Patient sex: M
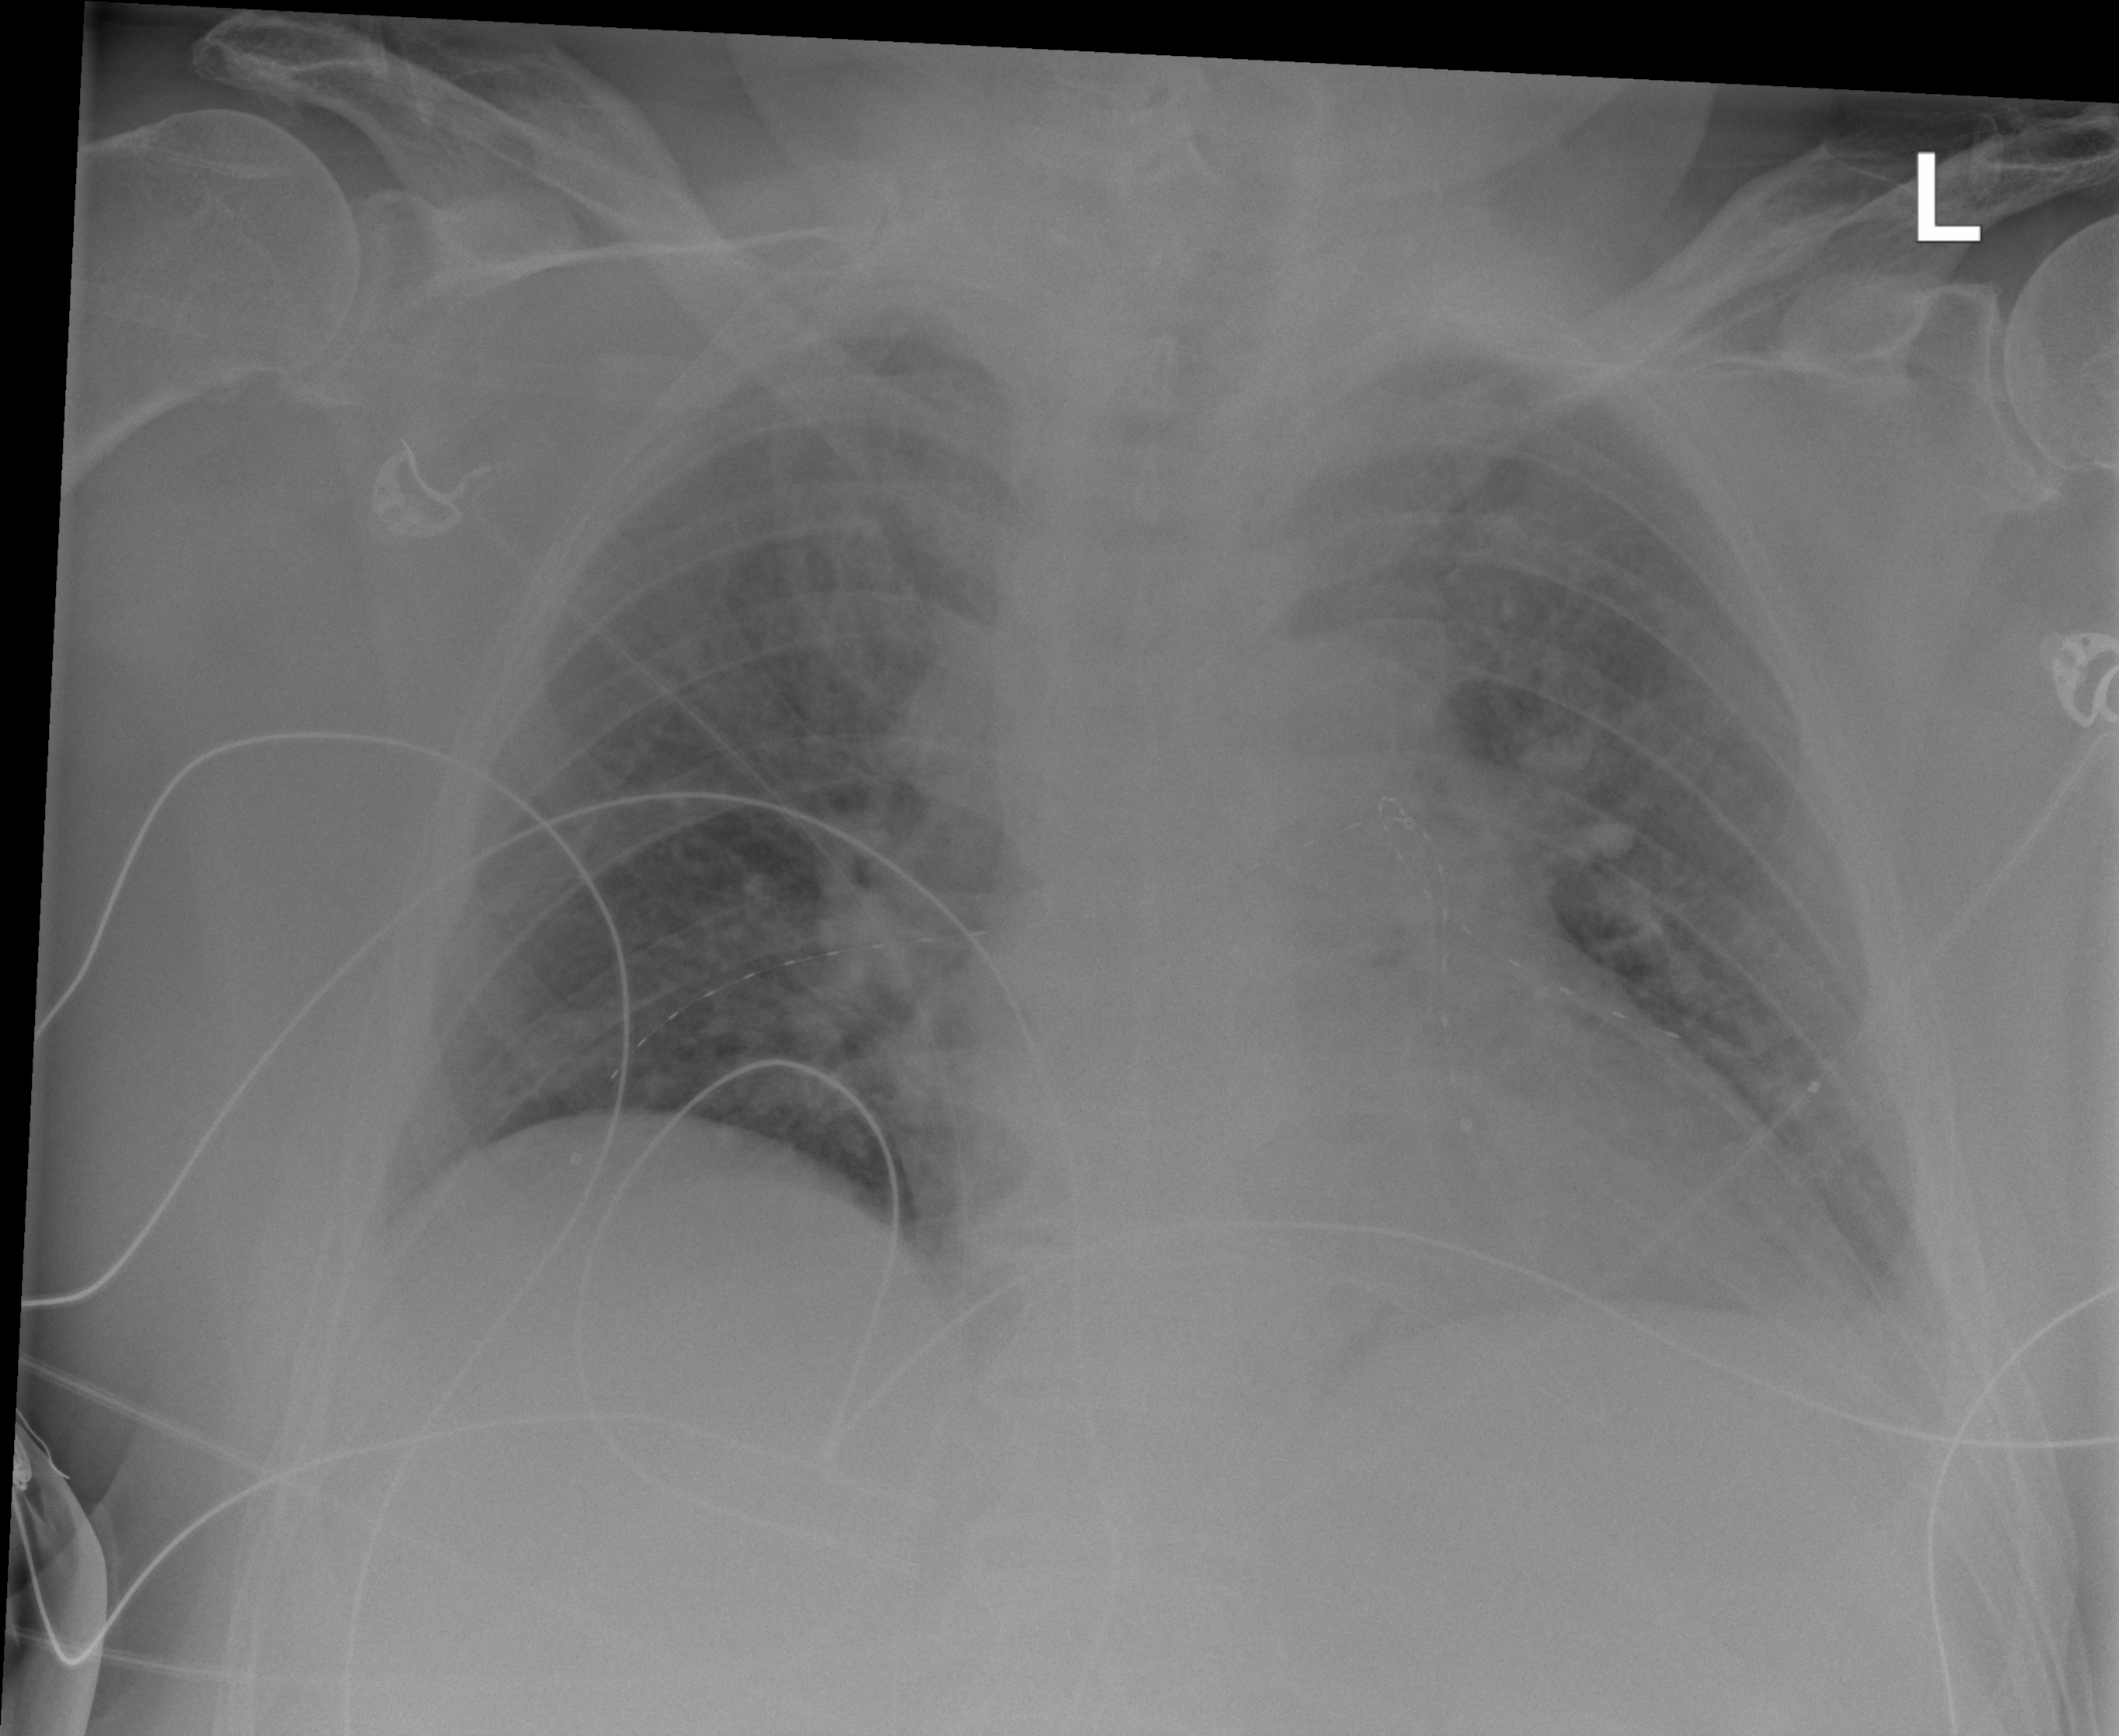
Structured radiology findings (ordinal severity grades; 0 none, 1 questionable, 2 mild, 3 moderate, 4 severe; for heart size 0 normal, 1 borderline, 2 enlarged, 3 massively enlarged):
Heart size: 0
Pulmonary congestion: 0
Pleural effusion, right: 0
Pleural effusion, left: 0
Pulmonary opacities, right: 0
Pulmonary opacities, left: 0
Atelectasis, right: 2
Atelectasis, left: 2